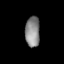
Tissue: lung
Cell type: Epithelial cells
Senescence score: 0.07369
Nuclear area (px): 436
Mean DAPI intensity: 136.305